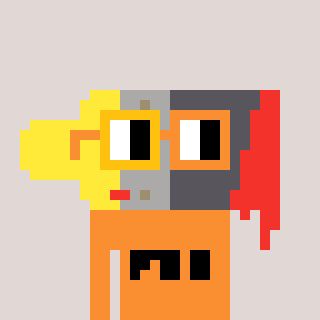
a pixel art character with square yellow and orange glasses, a paintbrush-shaped head and a orange-colored body on a warm background